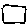
Label: square